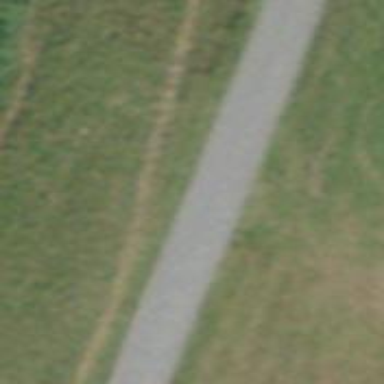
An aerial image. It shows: Well-maintained track road with grade 1 tracktype.